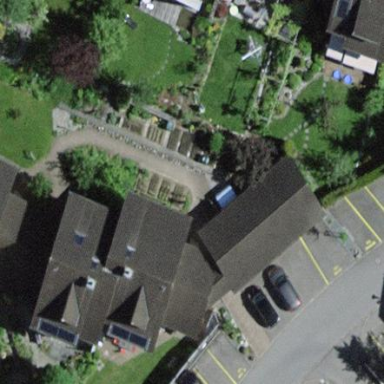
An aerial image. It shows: Group of garages.